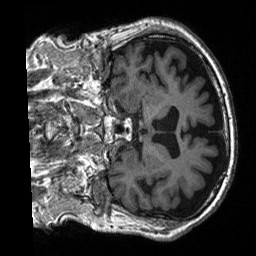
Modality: T1w
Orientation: coronal
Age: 75
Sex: male
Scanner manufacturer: siemens
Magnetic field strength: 3 T
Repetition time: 2.4 s
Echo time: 0.00226 s